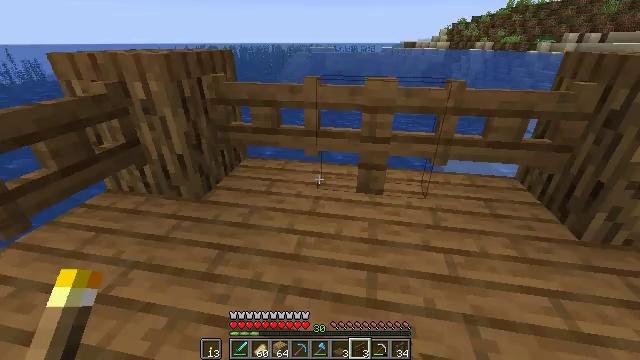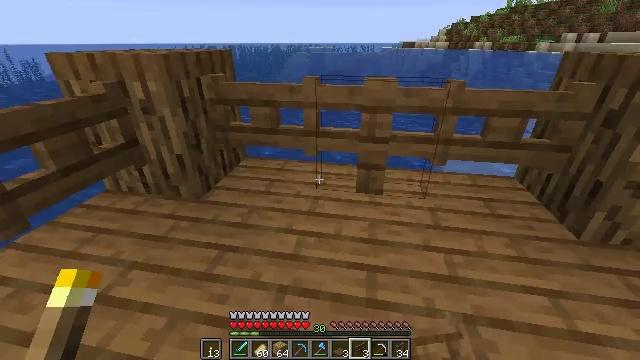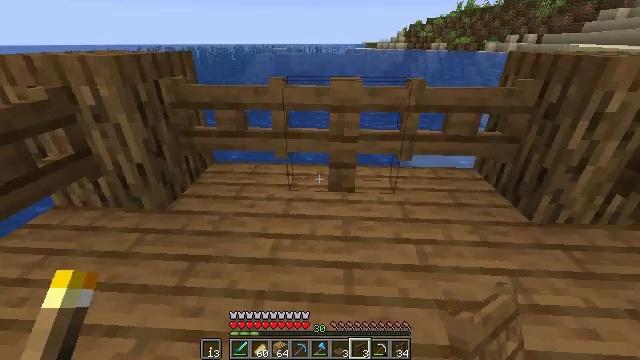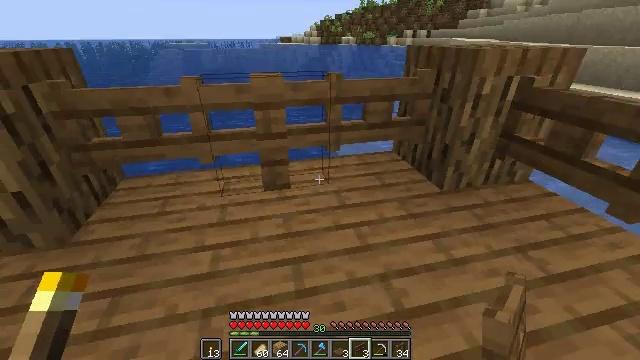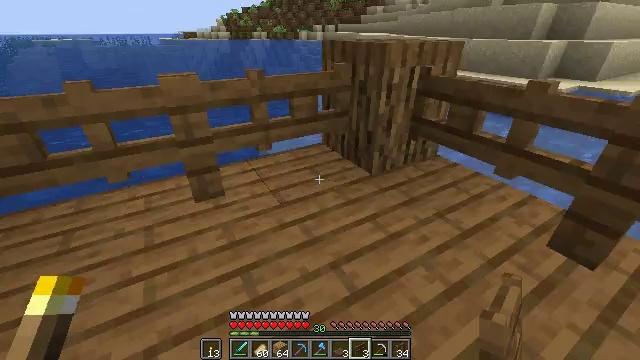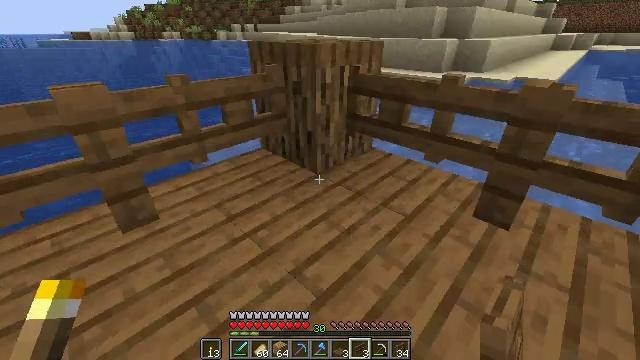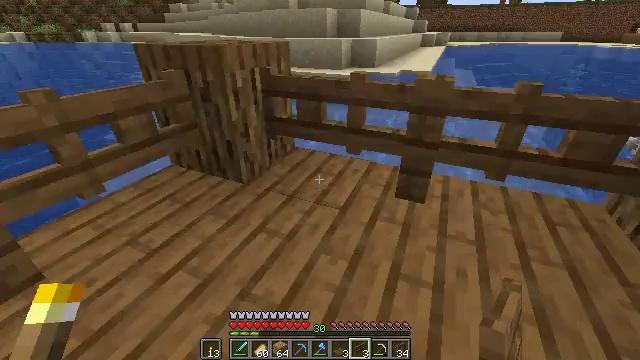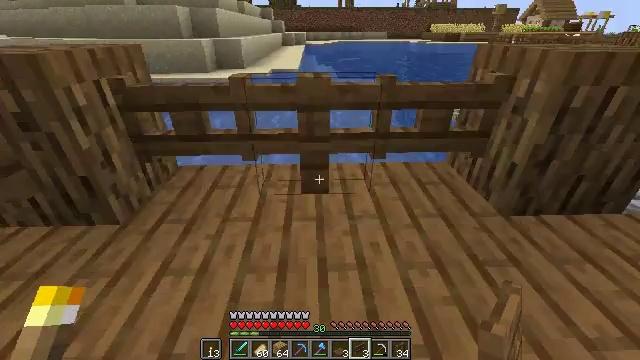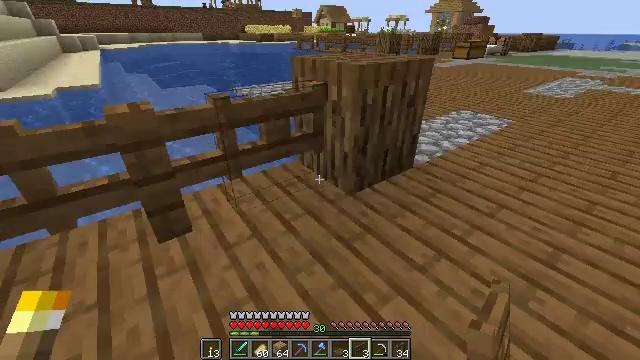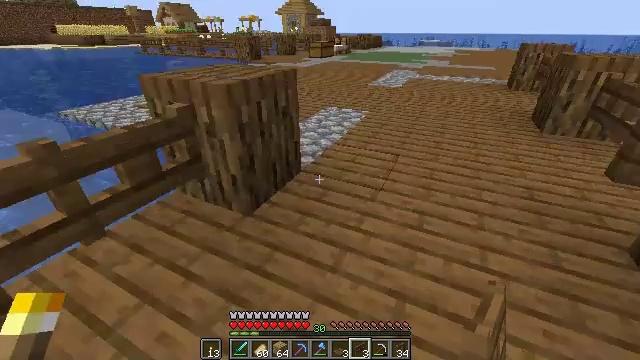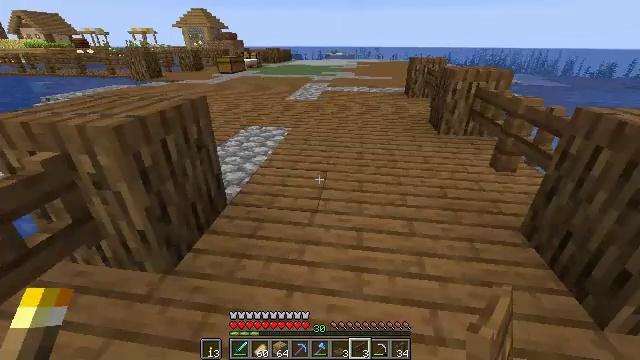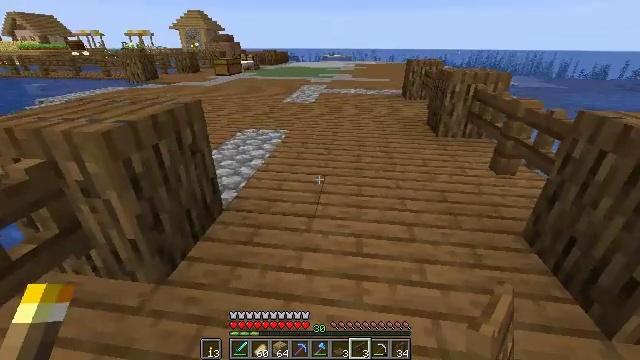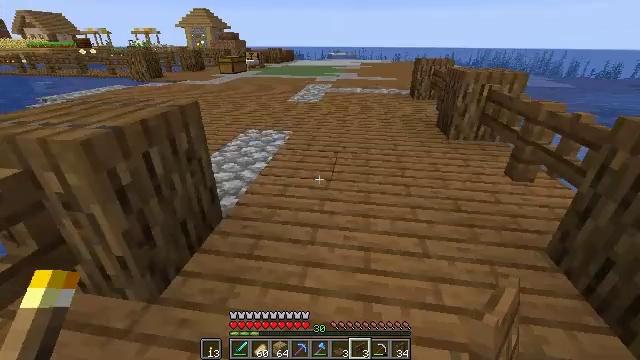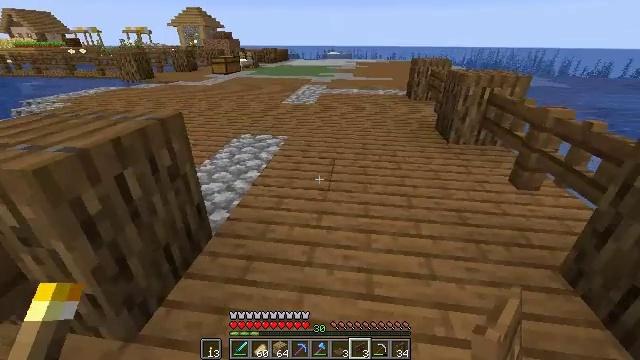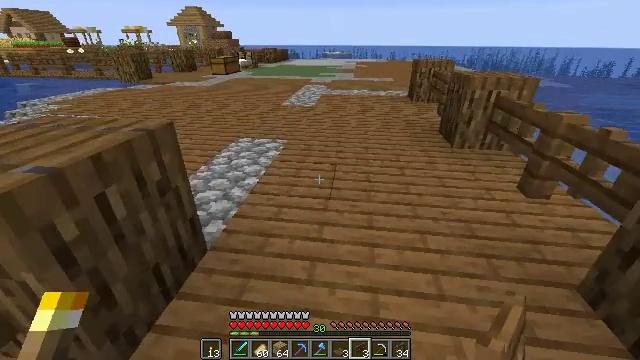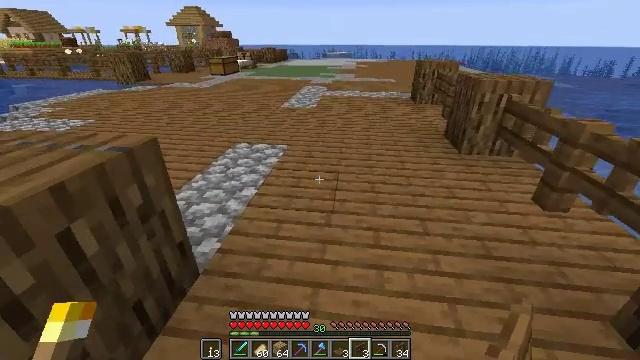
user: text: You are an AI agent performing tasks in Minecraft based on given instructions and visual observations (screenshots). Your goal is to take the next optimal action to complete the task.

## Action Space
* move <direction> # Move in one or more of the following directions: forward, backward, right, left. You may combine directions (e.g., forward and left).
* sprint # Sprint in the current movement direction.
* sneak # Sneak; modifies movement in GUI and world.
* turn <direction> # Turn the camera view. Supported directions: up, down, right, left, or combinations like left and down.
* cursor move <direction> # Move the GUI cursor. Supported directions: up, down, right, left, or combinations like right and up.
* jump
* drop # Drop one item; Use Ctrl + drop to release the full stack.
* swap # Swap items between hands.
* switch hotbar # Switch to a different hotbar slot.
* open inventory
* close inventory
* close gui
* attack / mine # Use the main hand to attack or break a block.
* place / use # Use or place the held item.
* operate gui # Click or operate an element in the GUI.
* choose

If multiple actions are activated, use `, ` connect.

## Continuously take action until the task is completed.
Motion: motion action
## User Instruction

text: Break the spruce fence to collect it.
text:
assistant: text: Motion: sneak
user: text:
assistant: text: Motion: sneak, turn right
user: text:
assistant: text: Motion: move left, sneak, turn right
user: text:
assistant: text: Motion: move forward and move left, sneak, turn right
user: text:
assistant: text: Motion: move forward and move left, sneak, turn right
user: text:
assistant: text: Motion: move forward and move left, sneak, turn right
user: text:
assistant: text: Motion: move forward and move left, turn right
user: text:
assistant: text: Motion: move forward, turn right
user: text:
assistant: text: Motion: move forward, turn right
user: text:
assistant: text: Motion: move forward, turn right and up
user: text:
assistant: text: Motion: move forward
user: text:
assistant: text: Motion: move forward, turn left
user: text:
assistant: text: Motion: move forward, turn right
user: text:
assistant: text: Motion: move forward
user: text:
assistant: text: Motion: move forward, sprint
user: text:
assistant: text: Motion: move forward, sprint
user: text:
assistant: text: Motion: move forward, sprint, turn right
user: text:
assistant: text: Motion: move forward, sprint, turn right
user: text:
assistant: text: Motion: move forward, turn right
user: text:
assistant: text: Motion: move forward, sprint
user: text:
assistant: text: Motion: move forward, sprint
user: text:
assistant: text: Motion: move forward, sprint
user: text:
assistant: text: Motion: move forward, sprint
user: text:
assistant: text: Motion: move forward, sprint
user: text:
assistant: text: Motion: move forward
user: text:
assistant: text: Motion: move forward
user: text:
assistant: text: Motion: move forward
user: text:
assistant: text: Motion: move forward, jump
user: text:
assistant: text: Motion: move forward, jump
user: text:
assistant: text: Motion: move forward, jump